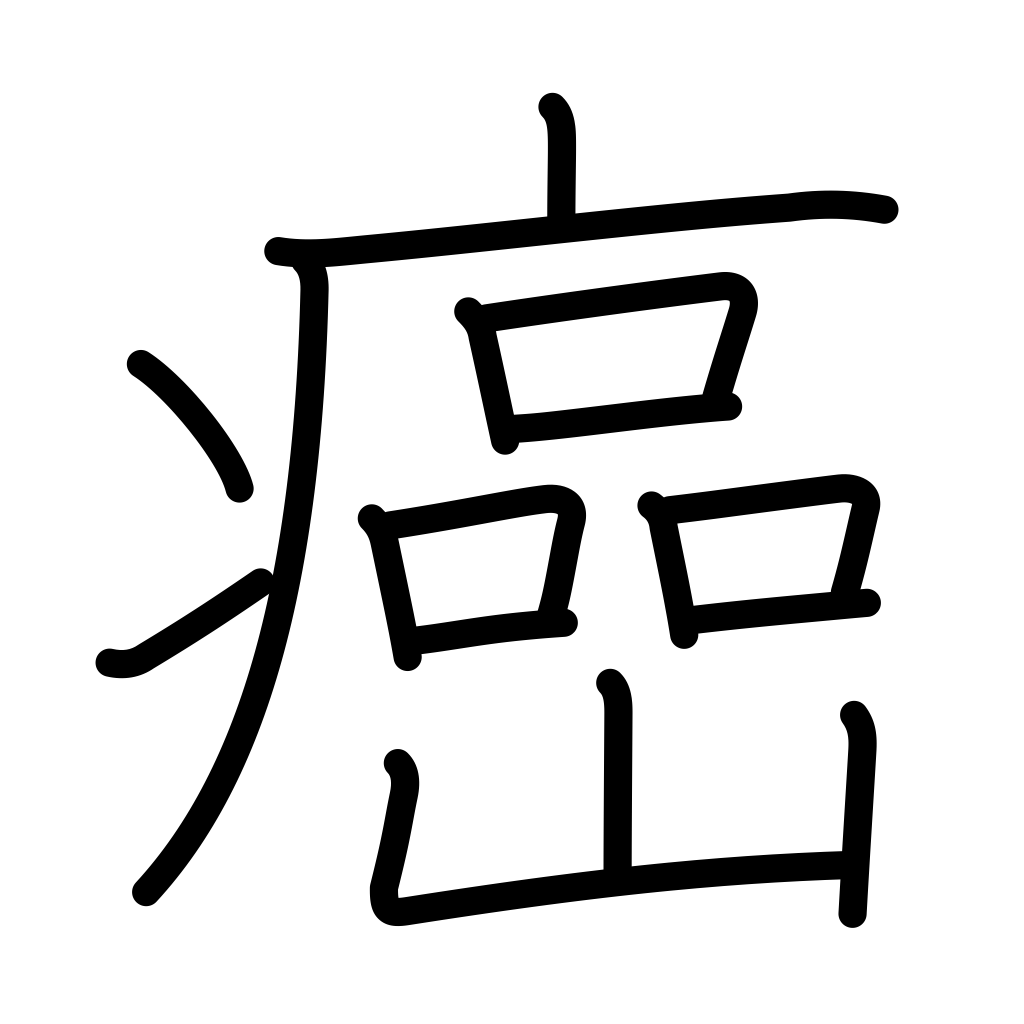
Meaning: cancer, cancerous evil